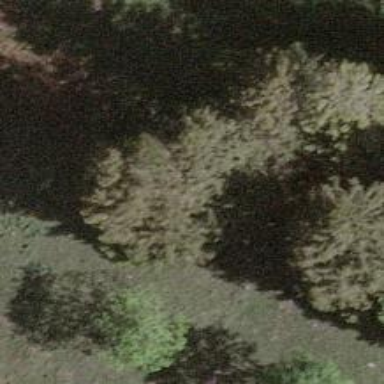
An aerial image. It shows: Single tag "natural: tree."